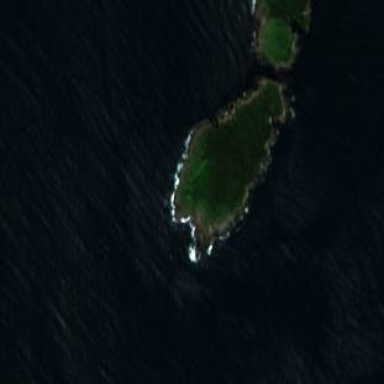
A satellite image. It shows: Island with natural coastline.